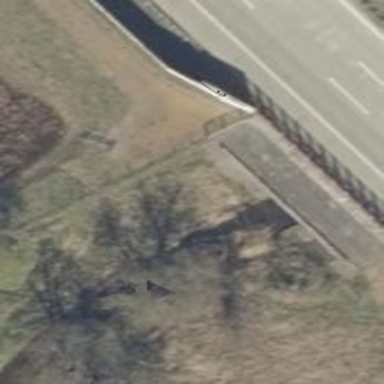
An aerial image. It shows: There is tunnel.